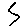
Label: zigzag